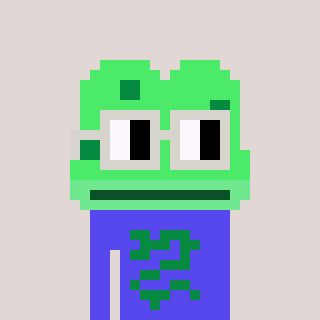
a pixel art character with square light gray glasses, a frog-shaped head and a computerblue-colored body on a warm background